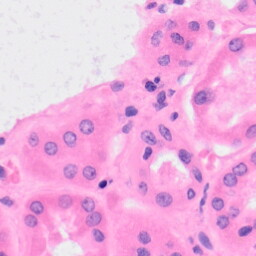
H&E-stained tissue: Kidney